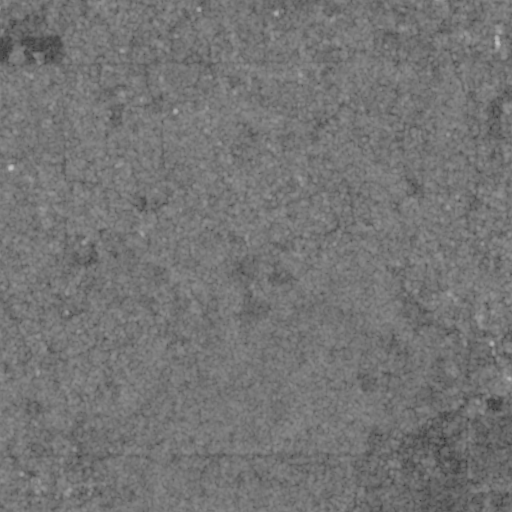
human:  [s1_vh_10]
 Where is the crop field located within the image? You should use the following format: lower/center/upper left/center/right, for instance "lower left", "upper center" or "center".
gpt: The crop field is located in the lower right of the image.
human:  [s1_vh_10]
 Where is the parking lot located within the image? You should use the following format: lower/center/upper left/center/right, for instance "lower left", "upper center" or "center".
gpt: The parking lot is located in the upper right of the image.
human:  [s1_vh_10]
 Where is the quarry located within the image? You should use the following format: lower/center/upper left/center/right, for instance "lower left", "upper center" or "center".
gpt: There is no quarry in the image.

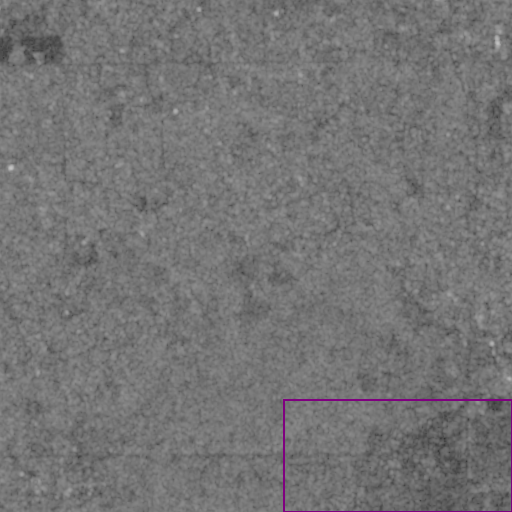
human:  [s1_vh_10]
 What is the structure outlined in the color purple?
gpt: The structure outlined in purple is a crop field.
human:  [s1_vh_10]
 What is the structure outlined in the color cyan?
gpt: There is no cyan outline.